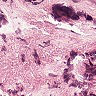
Metastatic tissue present: yes